Question: I'm using the pagination-feature in ASP.NET and I wish to completely get rid of the table. I've browsed around and found that some say that it ain't possible to create a custom pagination-system to sue with the gridview and others say that it is but it's advanced. Since I'm new to ASP.NET either way will do but the best way would be if I could style it to look like a table in CSS.
Here's what the pagination looks like in my gridview. I've marked what I wish to remove. The content inside the green box is the paging-table and the dark-grey box with arrows pointing at it is the part I wish to .

Here's the gridview;
'''
<asp:GridView ID="grdFAQ" runat="server" AllowPaging="True"
AutoGenerateColumns="False" CellPadding="4" DataKeyNames="FAQ_Id"
DataSourceID="oGetAllFAQs" ForeColor="#333333" GridLines="None"
PageSize="50" onrowdeleted="grdFAQ_RowDeleted" AllowSorting="True"
onpageindexchanged="grdFAQ_PageIndexChanged"
onpageindexchanging="grdFAQ_PageIndexChanging" onsorting="grdFAQ_Sorting">
<RowStyle BackColor="#f2f2f2" ForeColor="#333333" />
<Columns>
<asp:TemplateField SortExpression="FAQ_Highlight">
<ItemTemplate>
<asp:Image ID="imgHighlighted" runat="server" AlternateText="Highlighted (Show on front page)"
ImageUrl="~/Images/flag_yellow.png"
Visible='<%# Eval("FAQ_Highlight") %>' />
</ItemTemplate>
</asp:TemplateField>
<asp:TemplateField SortExpression="FAQ_Important">
<ItemTemplate>
<asp:Image ID="imgImportant" runat="server" AlternateText="Important"
ImageUrl="~/Images/information.png"
Visible='<%# Eval("FAQ_Important") %>' />
</ItemTemplate>
</asp:TemplateField>
<asp:HyperLinkField DataNavigateUrlFields="FAQ_Id" DataTextField="FAQ_FromDate"
SortExpression="FAQ_FromDate" HeaderText="Date" DataTextFormatString="{0:d}"
DataNavigateUrlFormatString="~/Administration/FAQEditor.aspx?FAQ_Id={0}"
Text="" >
<ControlStyle Width="75px" />
<ItemStyle CssClass="UI_medium" />
</asp:HyperLinkField>
<asp:HyperLinkField DataNavigateUrlFields="FAQ_Id" DataTextField="FAD_Question"
SortExpression="FAD_Question" HeaderText="Question"
DataNavigateUrlFormatString="~/Administration/FAQEditor.aspx?FAQ_Id={0}"
Text="" >
<ItemStyle CssClass="UI_medium" />
</asp:HyperLinkField>
<asp:HyperLinkField DataNavigateUrlFields="FAQ_Id" DataTextField="FAD_Question_Secondary"
SortExpression="FAD_Question_Secondary" HeaderText="Secondary language"
DataNavigateUrlFormatString="~/Administration/FAQEditor.aspx?FAQ_Id={0}"
Text="" >
<ItemStyle CssClass="UI_medium" />
</asp:HyperLinkField>
<asp:CommandField ShowDeleteButton="True" ButtonType="Image"
DeleteImageUrl="~/Images/table_row_delete.png" Visible="false">
<ItemStyle Font-Names="Segoe UI" Font-Size="X-Small" />
</asp:CommandField>
<asp:TemplateField>
<ItemTemplate>
<asp:ImageButton ID="btnDelete" runat="server" AlternateText="Delete"
ImageUrl="~/Images/table_row_delete.png" OnClick="btnDelete_Click"
CommandName="FAQ_Id" CommandArgument='<%# Eval("FAQ_Id") %>' ToolTip="Delete" />
</ItemTemplate>
</asp:TemplateField>
</Columns>
<FooterStyle BackColor="#5D7B9D" Font-Bold="True" ForeColor="White" />
<PagerStyle BackColor="#dedede" ForeColor="#000000" HorizontalAlign="Center" CssClass="pager" />
<EmptyDataTemplate>
<asp:Label ID="lblEmpty" runat="server"
Text="Tomt! Valj ett sprak.."></asp:Label>
</EmptyDataTemplate>
<SelectedRowStyle BackColor="#E2DED6" Font-Bold="True" ForeColor="#333333" />
<HeaderStyle BackColor="#5D7B9D" Font-Bold="True" Font-Names="Segoe UI"
ForeColor="White" Font-Size="Small" />
<EditRowStyle BackColor="#999999" />
<AlternatingRowStyle BackColor="#f7f6f3" ForeColor="#000000" />
</asp:GridView>
'''
And here's the styling for the class pager and all table-related css;
'''
html, body, div, span, applet, object, iframe,
h1, h2, h3, h4, h5, h6, p, blockquote, pre,
a, abbr, acronym, address, big, cite, code,
del, dfn, em, font, img, ins, kbd, q, s, samp,
small, strike, strong, sub, sup, tt, var,
dl, dt, dd, ol, ul, li,
fieldset, form, label, legend,
table, caption, tbody, tfoot, thead, tr, th, td, hr {
margin: 0;
padding: 0;
border: 0;
outline: 0;
font-weight: inherit;
font-style: inherit;
font-size: 100%;
font-family: inherit;
vertical-align: baseline;
}
table { border-collapse: separate; border-spacing: 0; }
table {
border-collapse: collapse;
text-align: left;
margin-bottom: 20px;
width:100%;
}
.pager table {
border: none;
border-collapse: collapse;
border-spacing: 0;
}
.pager th, td {
/*border: none;*/
padding: 0;
border-collapse: collapse;
border-spacing: 0;
padding-left: 2px;
padding-right: 2px;
}
.pager:hover td {
background-color: #f7f6f3;
}
'''
Here's the HTML source of the paging-table when viewing the page;
'''
<tr class="pager" align="center" style="color:Black;background-color:#DEDEDE;">
<td colspan="6">
<table border="0">
<tr>
<td>
<span>1</span>
</td>
<td>
<a href="javascript:__doPostBack(&#39;ctl00$ContentPlaceHolder1$grdFAQ&#39;,&#39;Page$2&#39;)" style="color:Black;">2</a>
</td>
</tr>
</table>
</td>
</tr>
'''
As you can see in the HTML code above, the paging-table is inside the gridview-table. Appreciate you time, thank you!
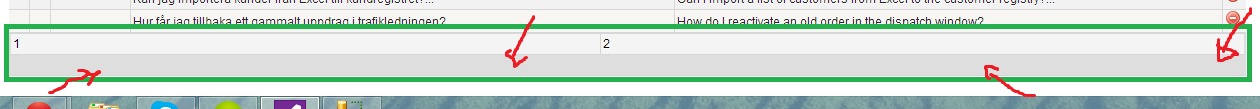
Answer: Add 'margin-bottom: 0px;' to table CSS.
Result:
'''
table {
border-collapse: collapse;
text-align: left;
margin-bottom: 0px;
width:100%;
}
'''